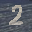
Label: 2